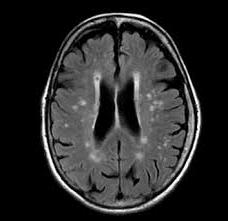
Label: notumor